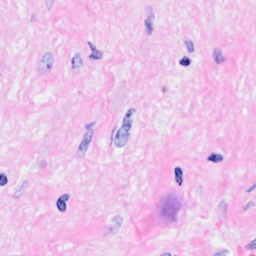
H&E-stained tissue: Breast